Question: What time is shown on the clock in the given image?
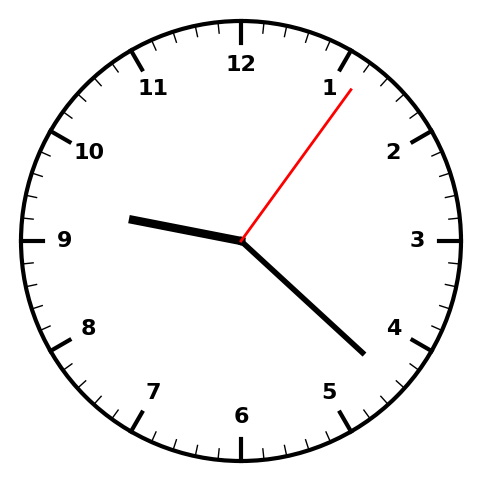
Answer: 09:22:06